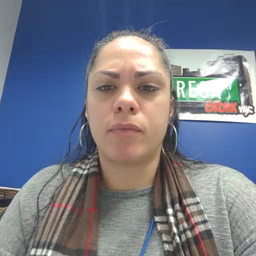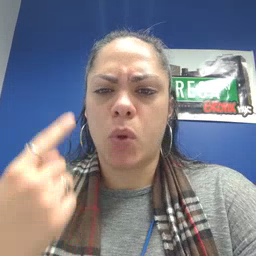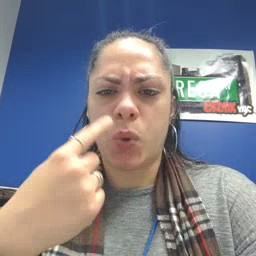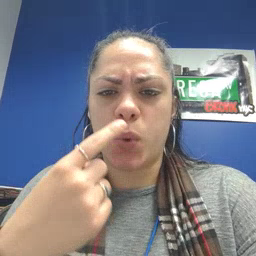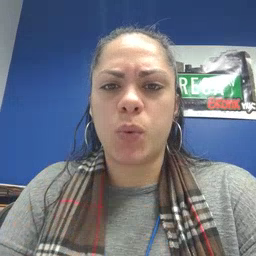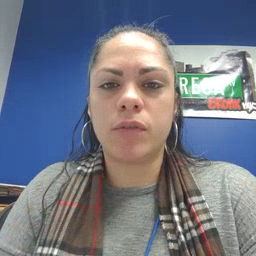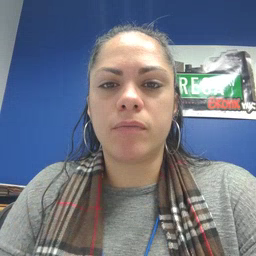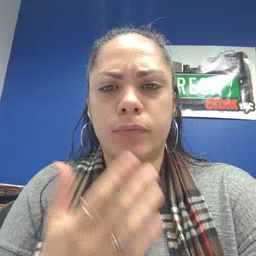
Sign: who